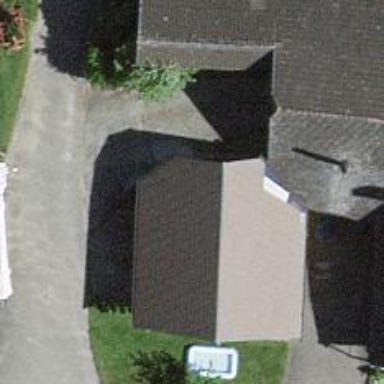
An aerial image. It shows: Barn.